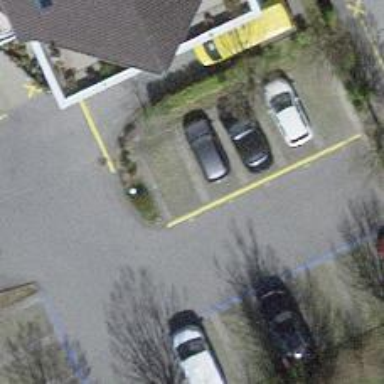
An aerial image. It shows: Parking area with surface.